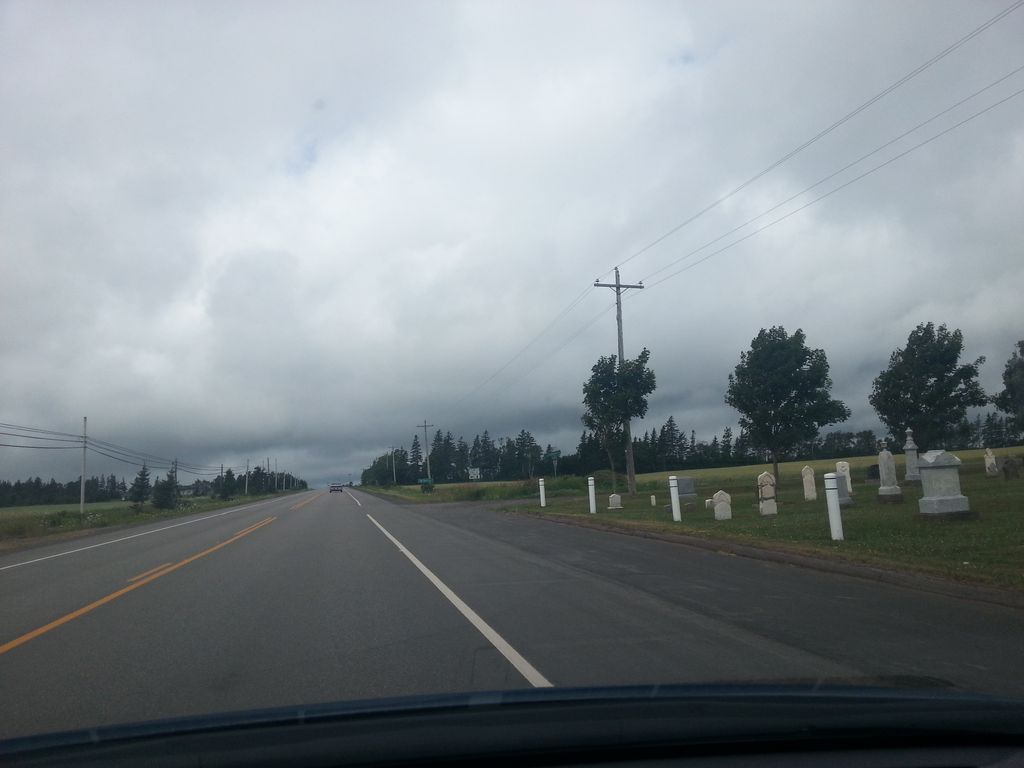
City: charlottetown